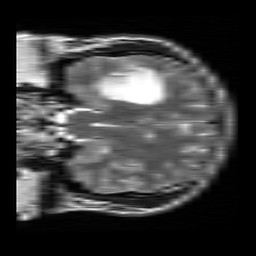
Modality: T2w
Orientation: coronal
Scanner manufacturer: siemens
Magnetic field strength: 1.5 T
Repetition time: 4 s
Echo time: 0.116 s